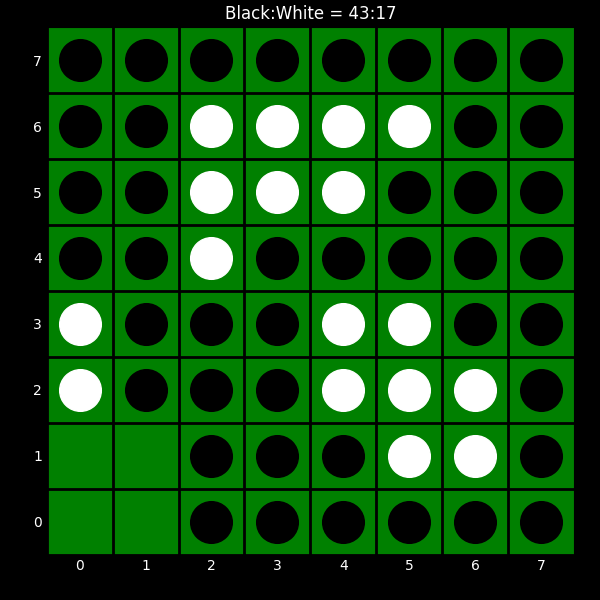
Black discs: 43
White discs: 17